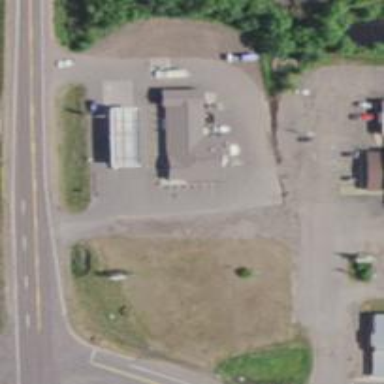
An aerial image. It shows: Convenience shop.